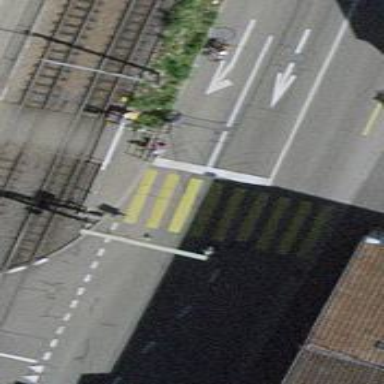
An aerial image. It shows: Uncontrolled zebra crossing on the road.